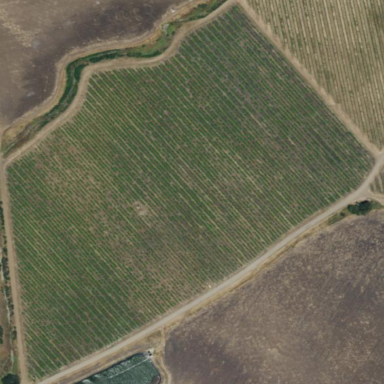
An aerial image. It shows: Vineyard growing grapes.